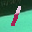
Label: 1